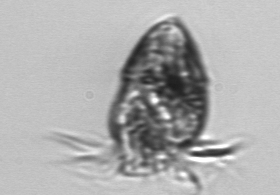
Label: Strombidium_morphotype1